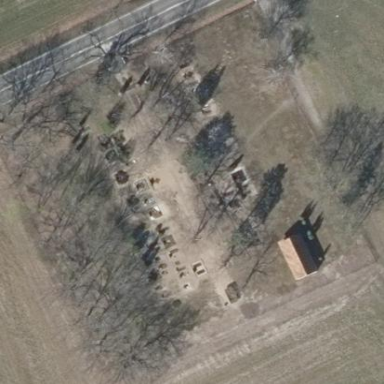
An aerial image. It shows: Cemetery.